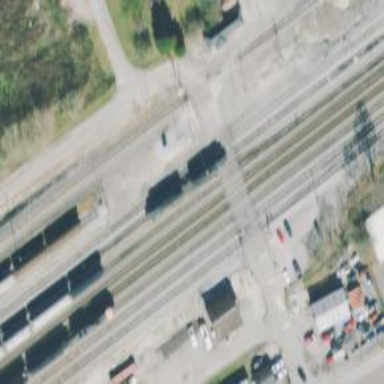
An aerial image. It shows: Level crossing along the railway.